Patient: sex F, age 44
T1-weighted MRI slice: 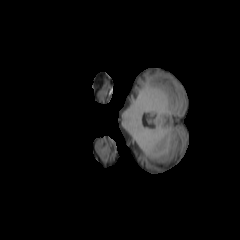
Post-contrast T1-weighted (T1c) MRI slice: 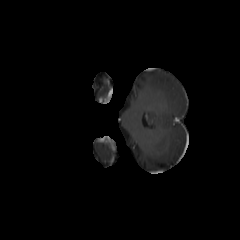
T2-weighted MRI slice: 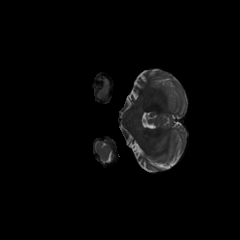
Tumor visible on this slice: no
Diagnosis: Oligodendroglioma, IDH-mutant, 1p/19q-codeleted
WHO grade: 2